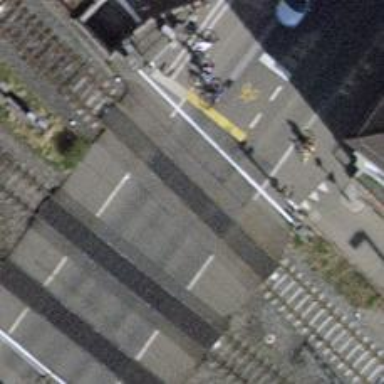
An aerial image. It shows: Level crossing with double half barrier.